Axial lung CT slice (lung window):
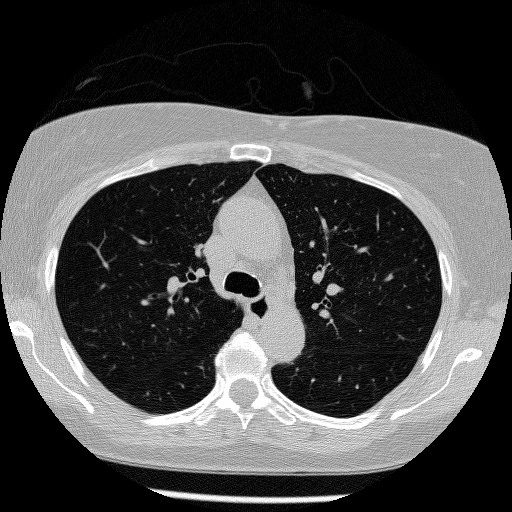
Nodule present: no